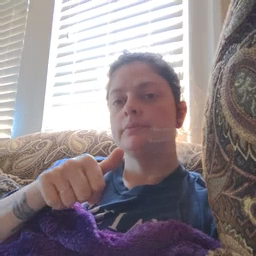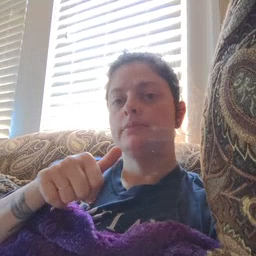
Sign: like